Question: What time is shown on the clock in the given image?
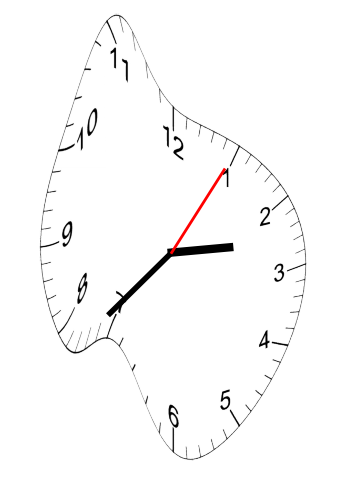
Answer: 02:37:05